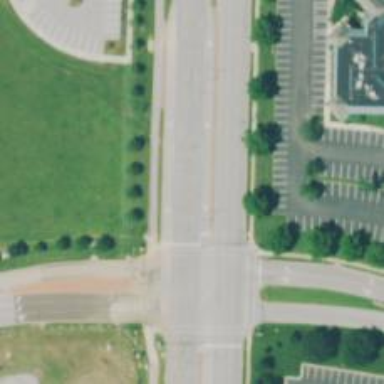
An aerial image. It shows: Road with dash markings.